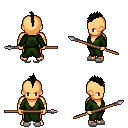
a pixel art fantasy rpg character, male body template, human, tanned skin, green robe, white pants, black mohawk hairstyle, white slippers, spear, four views (front, back, left, right), 2x2 character sprite sheet, small pixel art, hard edges, no anti-aliasing